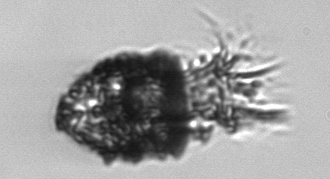
Label: Stenosemella_pacifica